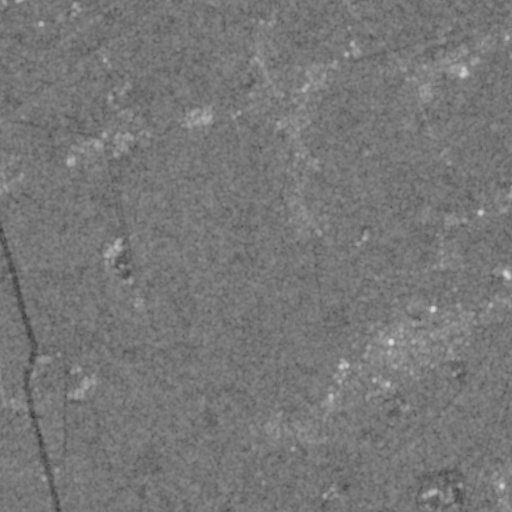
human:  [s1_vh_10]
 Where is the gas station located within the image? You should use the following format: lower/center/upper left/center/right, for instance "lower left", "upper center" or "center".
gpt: The gas station is located in the lower right of the image.
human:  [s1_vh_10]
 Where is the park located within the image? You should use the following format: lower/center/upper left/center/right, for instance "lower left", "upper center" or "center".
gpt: The park is located in the lower right of the image.
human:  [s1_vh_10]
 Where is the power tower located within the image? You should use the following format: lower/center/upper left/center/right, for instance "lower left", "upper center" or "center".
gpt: The power tower is located in the lower right of the image.
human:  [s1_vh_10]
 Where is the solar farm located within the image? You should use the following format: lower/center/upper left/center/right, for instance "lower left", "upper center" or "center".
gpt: The solar farm is located in the upper right of the image.
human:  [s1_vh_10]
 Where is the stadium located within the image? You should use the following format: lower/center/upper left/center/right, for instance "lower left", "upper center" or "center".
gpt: The stadium is located in the lower right of the image.
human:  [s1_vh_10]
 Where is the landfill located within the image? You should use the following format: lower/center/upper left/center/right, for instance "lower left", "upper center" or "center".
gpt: There is no landfill in the image.

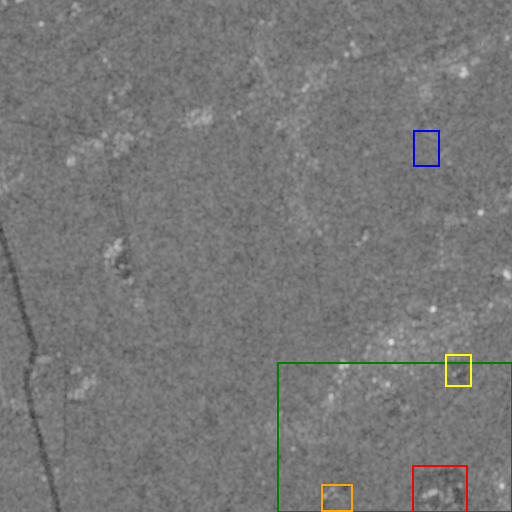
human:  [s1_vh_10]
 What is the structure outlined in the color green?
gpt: The structure outlined in green is a crop field.
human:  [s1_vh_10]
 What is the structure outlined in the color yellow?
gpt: The structure outlined in yellow is a park.
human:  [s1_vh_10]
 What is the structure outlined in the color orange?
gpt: The structure outlined in orange is a parking lot.
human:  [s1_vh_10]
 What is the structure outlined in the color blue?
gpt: The structure outlined in blue is a solar farm.
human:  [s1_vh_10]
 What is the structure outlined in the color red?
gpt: The structure outlined in red is a stadium.
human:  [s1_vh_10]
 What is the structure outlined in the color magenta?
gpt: There is no magenta outline.